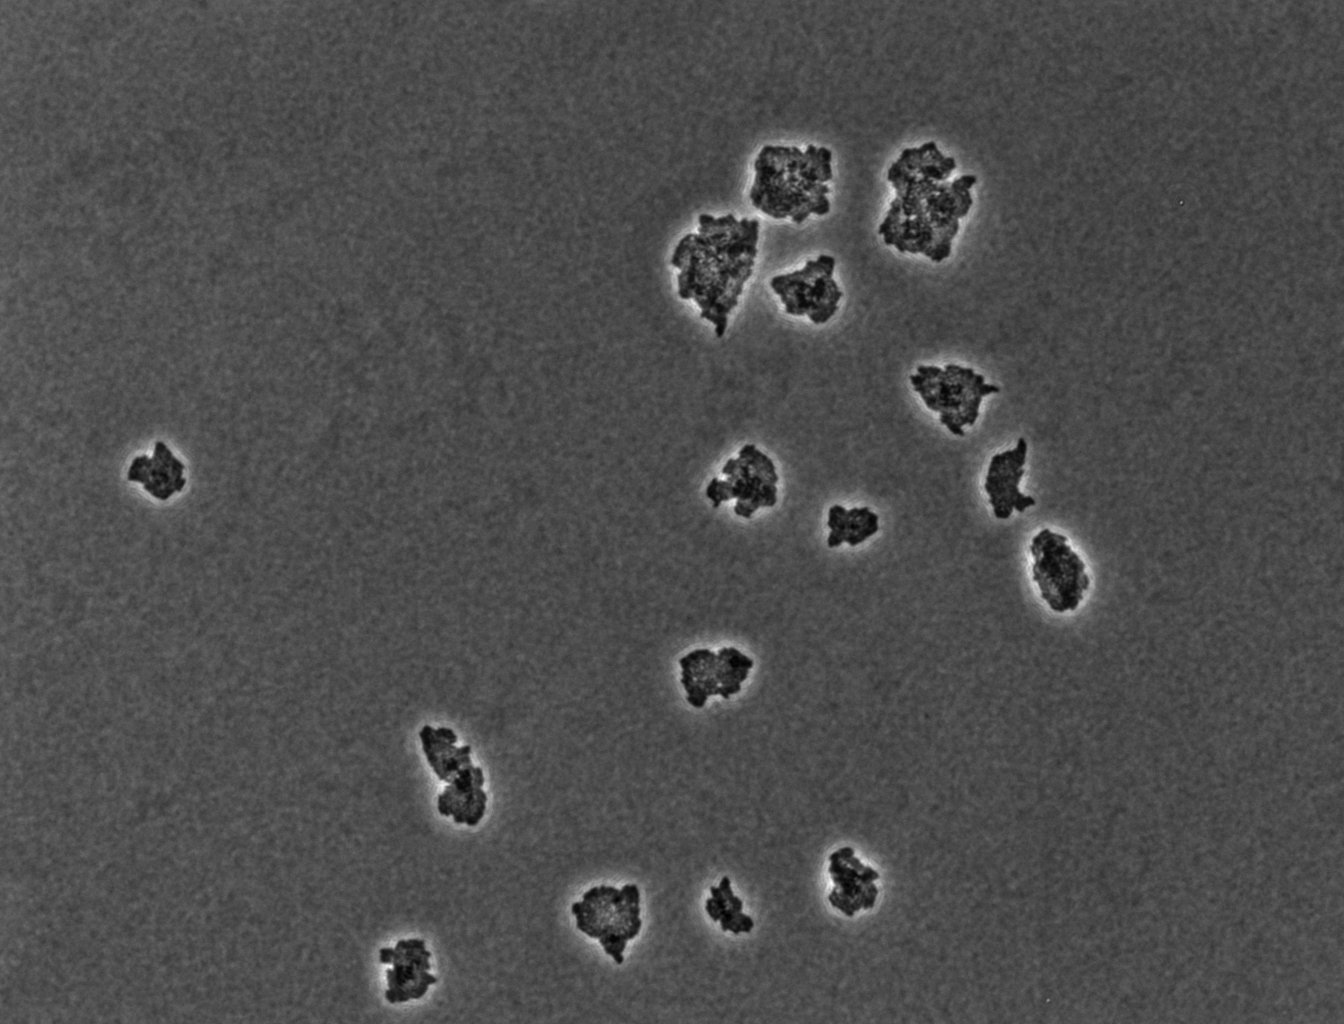
Phase contrast microscopy, 20x objective, 5 h incubation